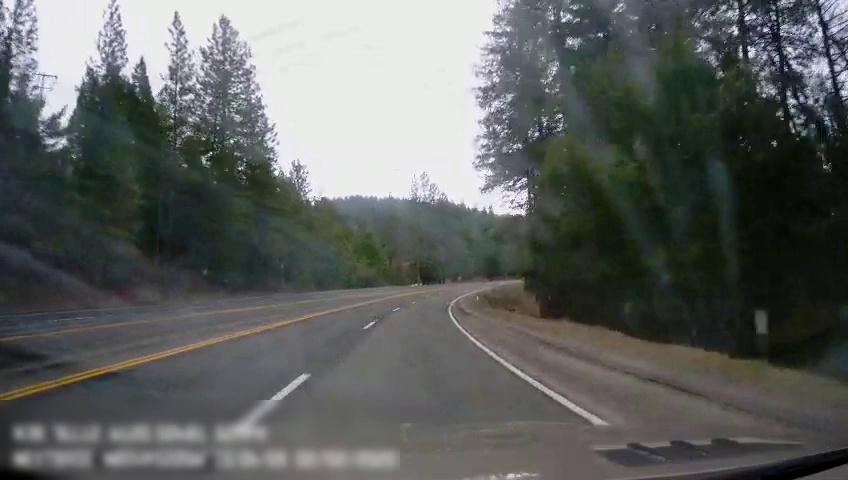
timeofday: Day
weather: Cloudy
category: Drivable Space
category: Lanes | Opposite Lane
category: Lanes | Opposite Lane
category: Lanes | Opposite Lane
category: Lanes | Alternate Lane
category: Lanes | Current Lane
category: Lanes | Current Lane